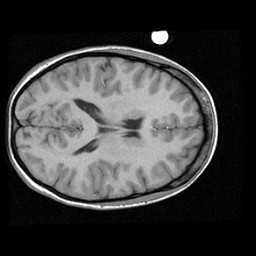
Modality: T1w
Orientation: axial
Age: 23
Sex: female